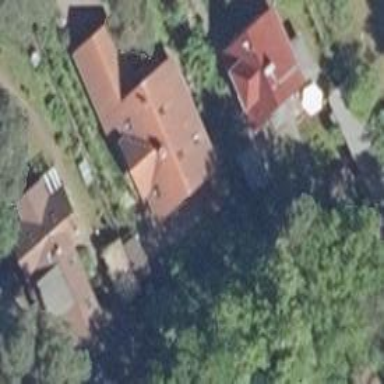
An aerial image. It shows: Detached building.